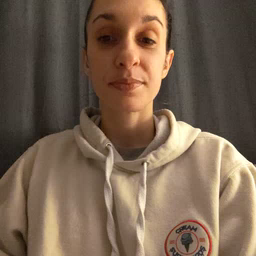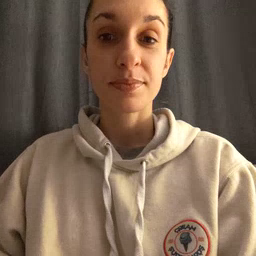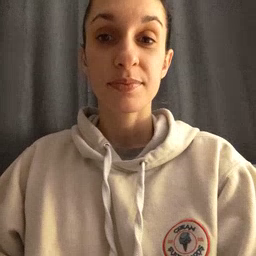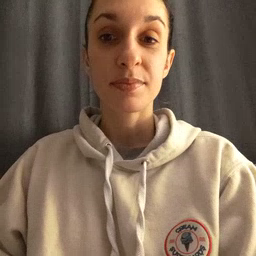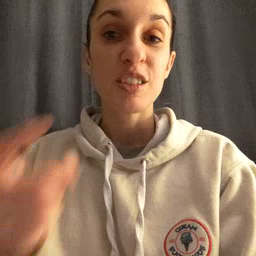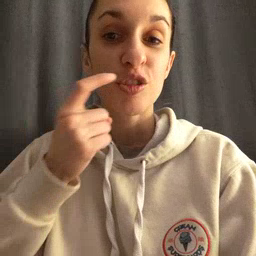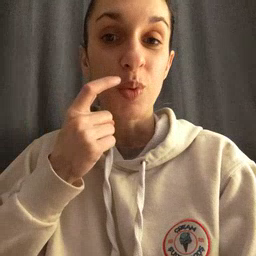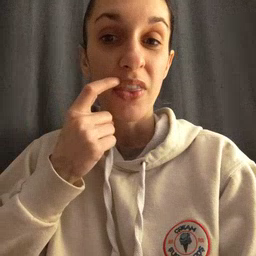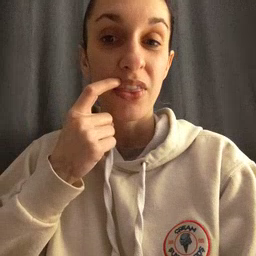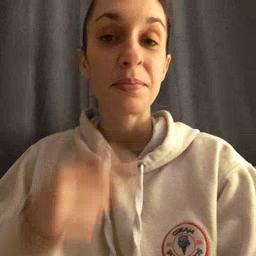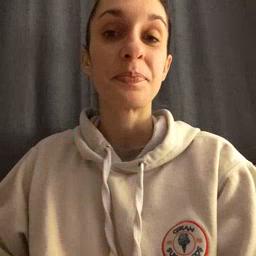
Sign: tooth